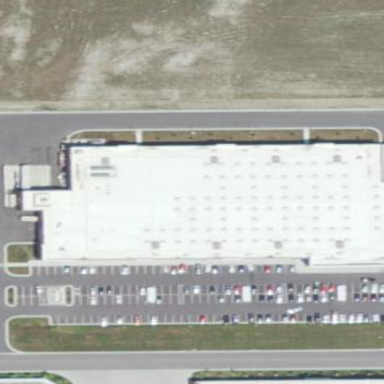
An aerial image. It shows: Retail building that houses wholesale shop.